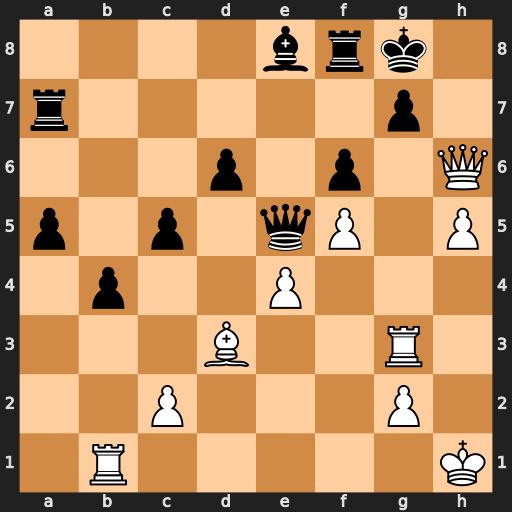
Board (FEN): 4brk1/r5p1/3p1p1Q/p1p1qP1P/1p2P3/3B2R1/2P3P1/1R5K
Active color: w
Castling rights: -
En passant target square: -
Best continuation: Bc4+ d5 Bxd5+